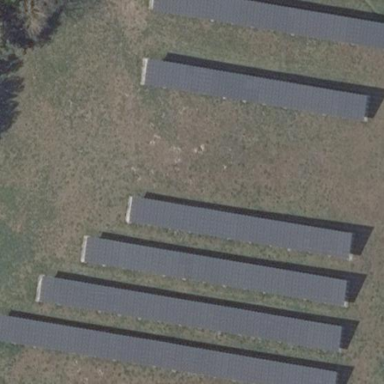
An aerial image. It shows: Solar power generator using photovoltaic panels.